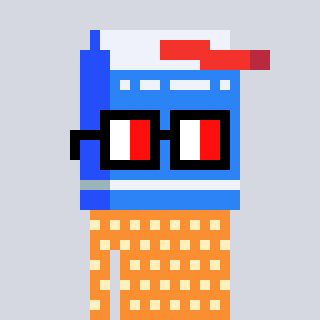
a pixel art character with square glasses with black frames and red eyes, a milk-shaped head and a orange-colored body on a cool background